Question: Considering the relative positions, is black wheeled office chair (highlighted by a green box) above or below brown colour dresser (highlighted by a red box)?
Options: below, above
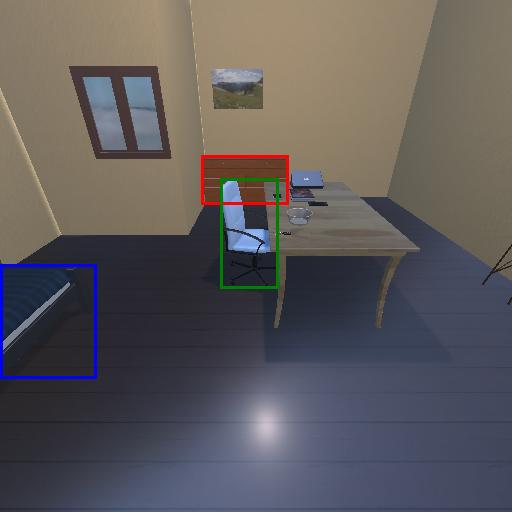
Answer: below